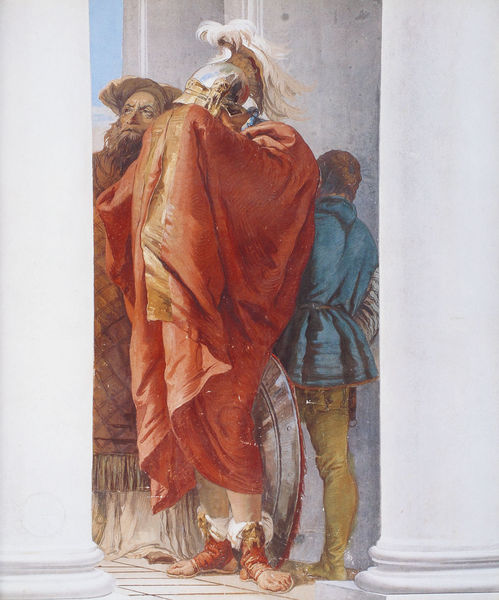
Titel: Opferung der Iphigenie
Künstler: Giambattista Tiepolo
Standort: Vicenza, Villa Valmarana (EU - I - Venetien)
Schlagwörter: blau, feder, himmel, mann, umhang, gelb, menschen, braun, hut, männer, rücken, säule, säulen, weiss, blick, gebäude, rot, tuch, malerei, alt, bart, hose, jacke, federn, gesicht, gewand, gold, mantel, drei, federbusch, kopfbedeckung, sandalen, junge, scham, schild, alter, bruan, barfuß, soldat, helm, ritter, rom, römer, rückansicht, sandale, verdecken, toga, wams, krieger, priester, griechenland, weiser, verdeckt, grieche, umhnag, federhelm, rpt, beinkleid, knappe, manter, silbe, schikld, geön